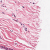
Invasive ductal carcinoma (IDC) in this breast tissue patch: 0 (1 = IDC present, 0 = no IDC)